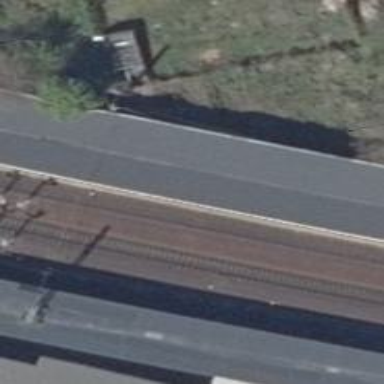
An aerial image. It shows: Close-up of railway platform edge.